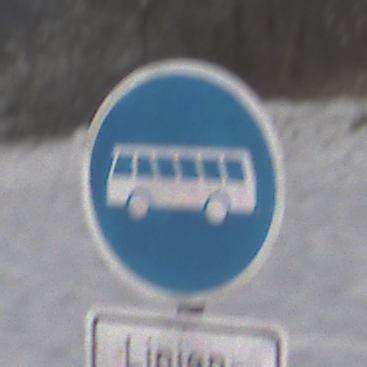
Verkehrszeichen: Busssonderstreifen
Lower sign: BesondereFahrzeugeUndTransportgueter2
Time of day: MorningAfternoon
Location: Outdoor (Nature)
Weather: PartlyCloudy
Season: Winter
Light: Natural